This plot shows a bearing's acceleration signal over time (raw waveform). What is the most likely bearing condition (normal, inner_race, outer_race, ball)?
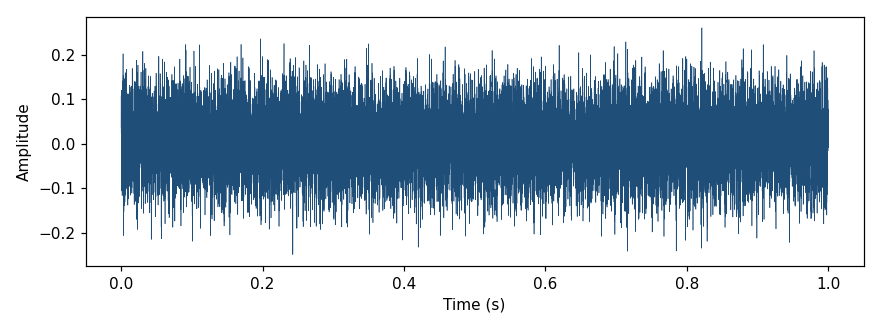
Answer: normal